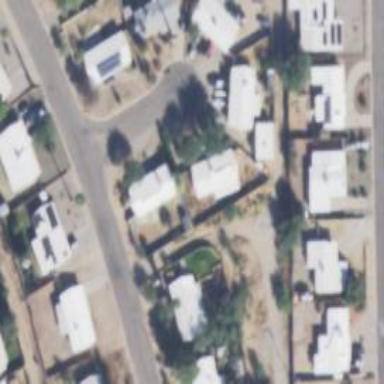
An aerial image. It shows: Alleyway designated as service road.